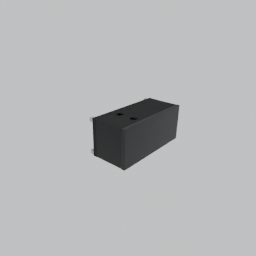
Label: furniture